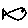
Label: fish